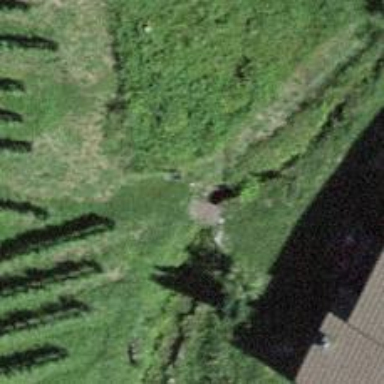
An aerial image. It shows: Path leading to bridge.